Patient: sex M, age 42
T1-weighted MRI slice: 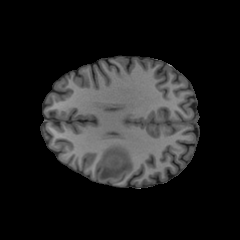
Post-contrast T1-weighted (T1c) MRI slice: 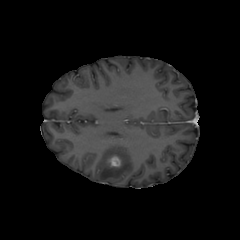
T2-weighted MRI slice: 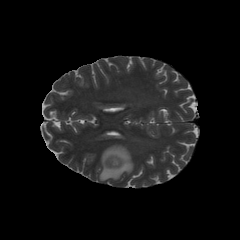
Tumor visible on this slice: yes
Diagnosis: Glioblastoma, IDH-wildtype
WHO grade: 4